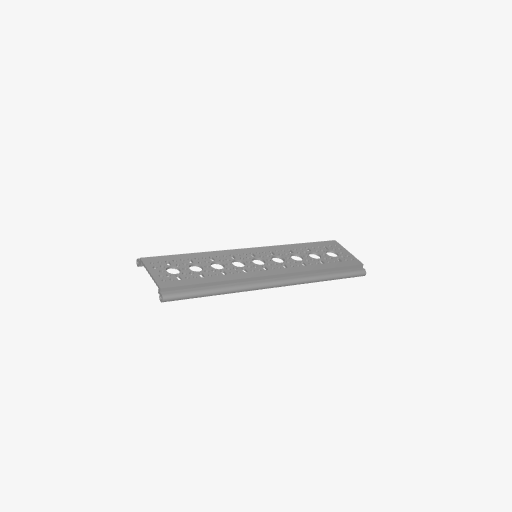
Part: RailChannel9H